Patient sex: M
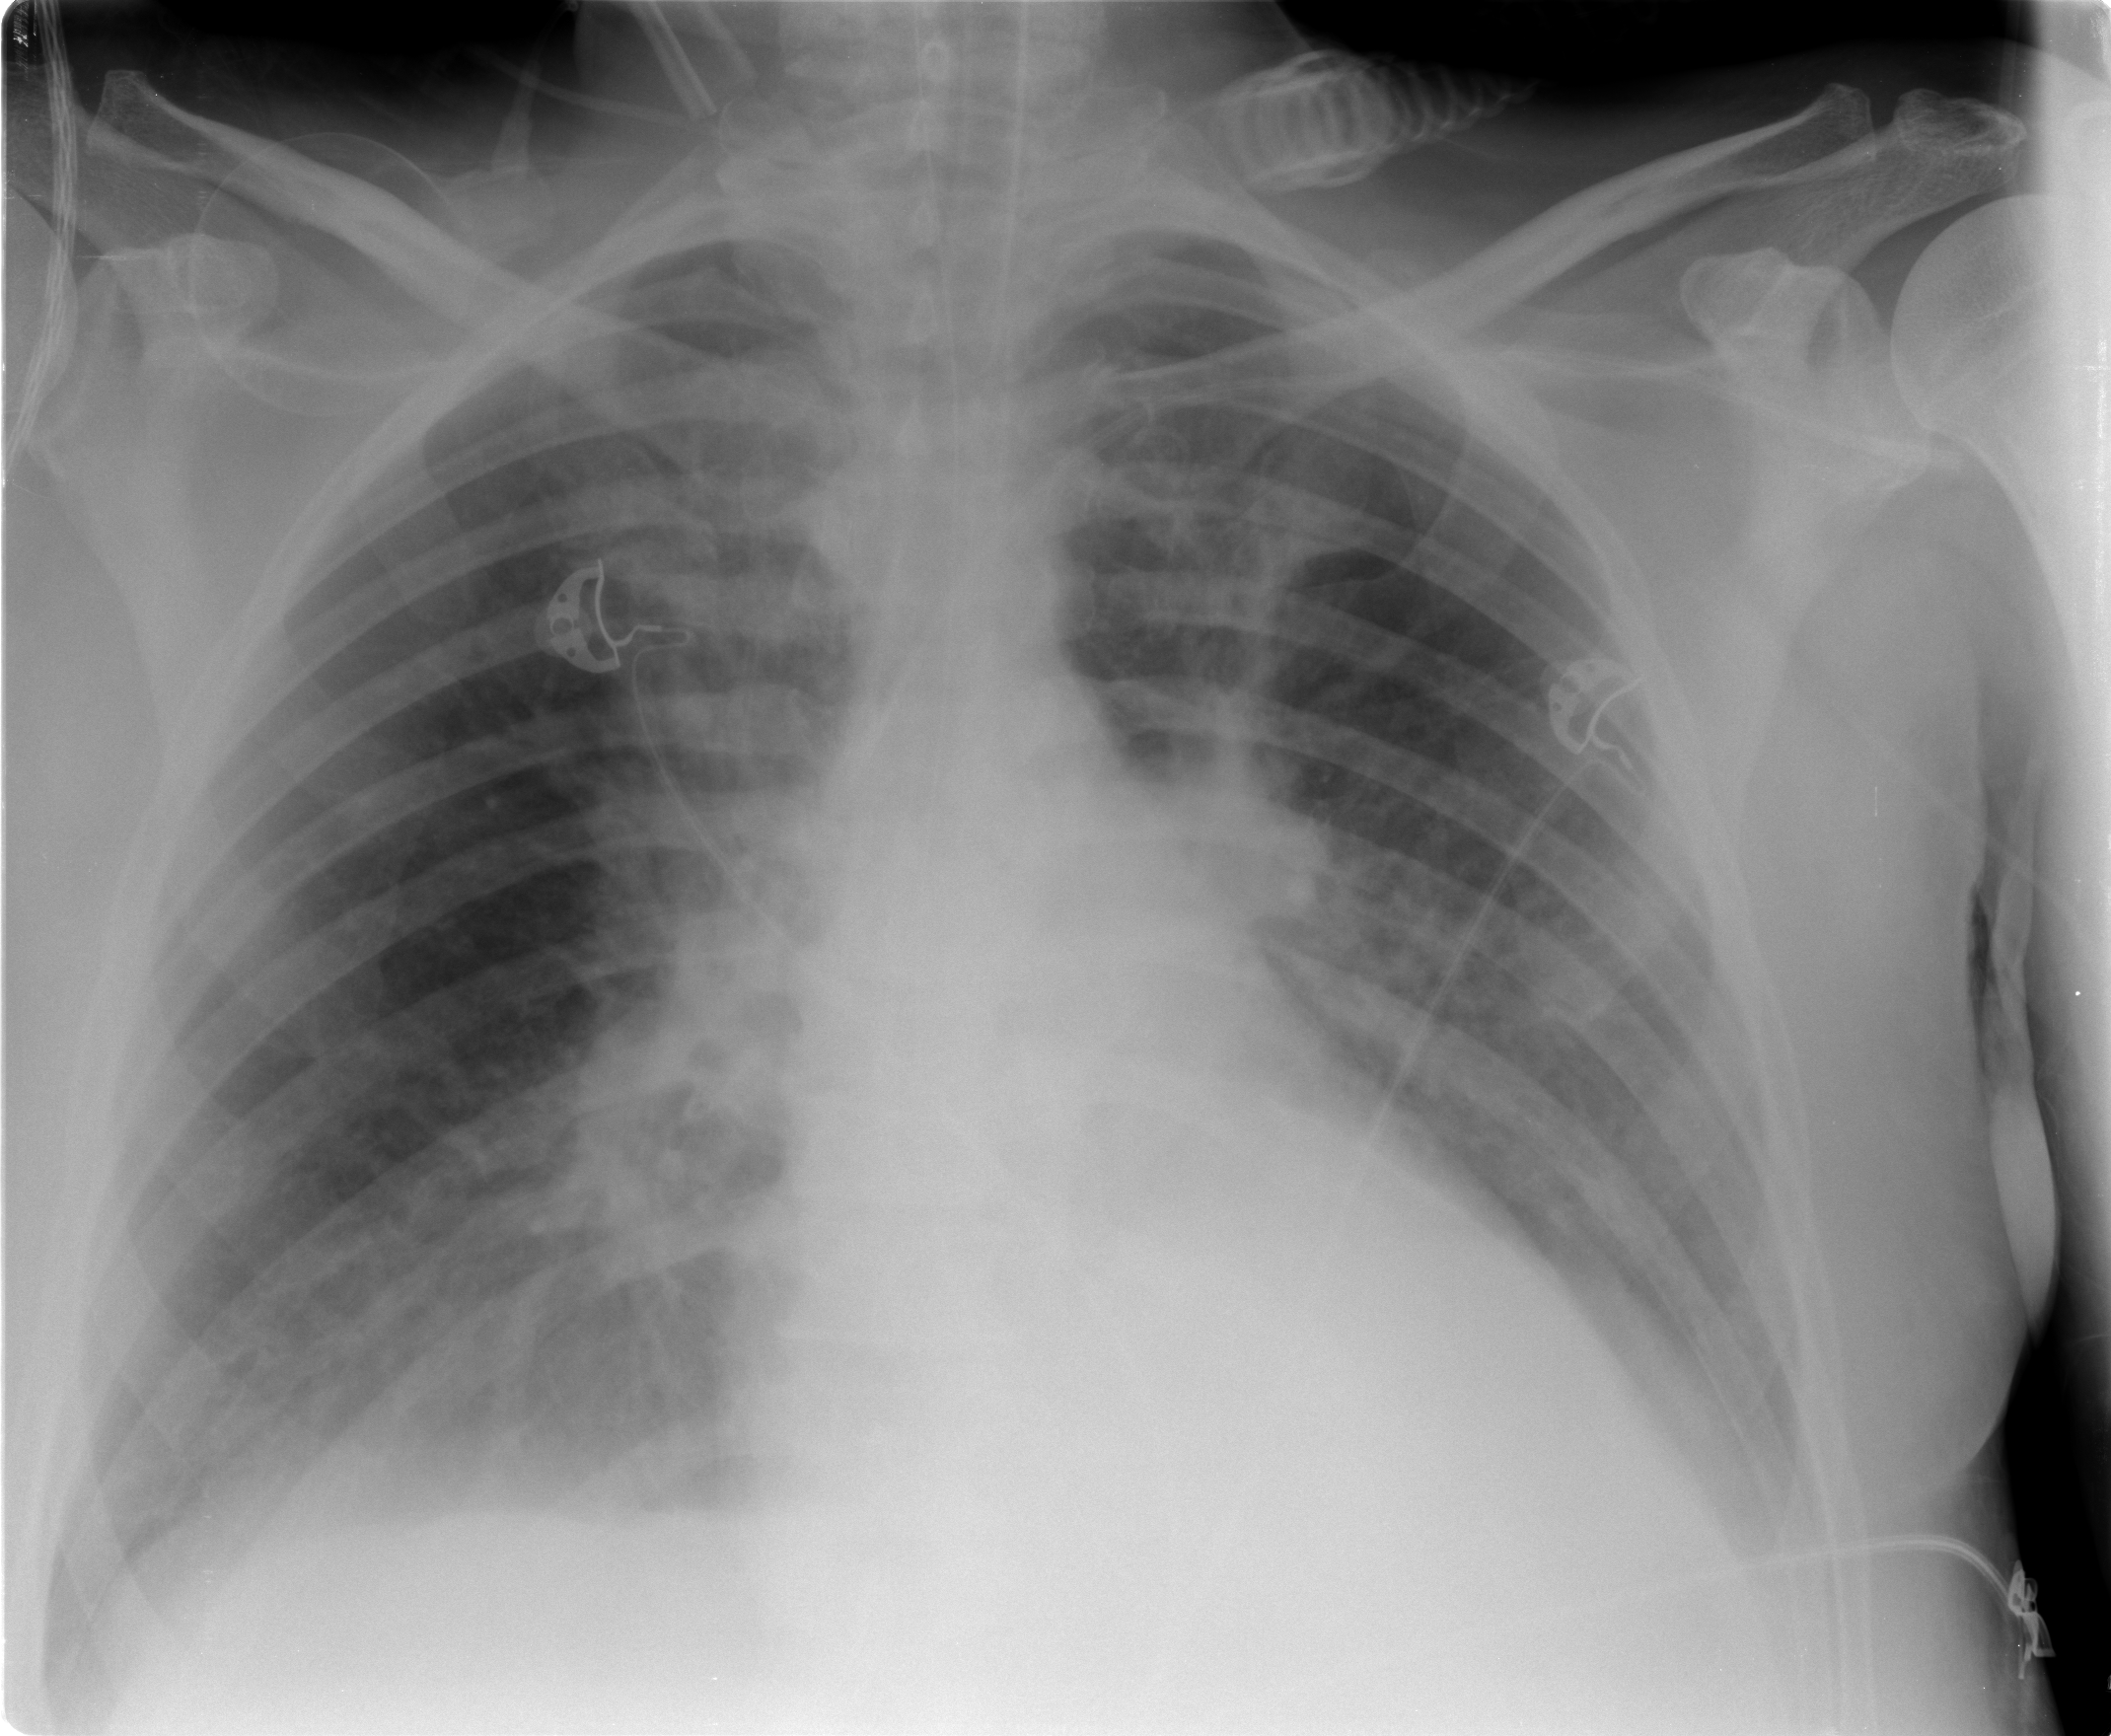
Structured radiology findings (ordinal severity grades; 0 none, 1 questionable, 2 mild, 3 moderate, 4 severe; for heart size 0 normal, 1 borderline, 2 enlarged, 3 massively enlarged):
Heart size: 3
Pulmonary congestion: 3
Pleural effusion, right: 2
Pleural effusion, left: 2
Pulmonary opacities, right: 3
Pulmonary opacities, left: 3
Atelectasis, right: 3
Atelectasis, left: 3